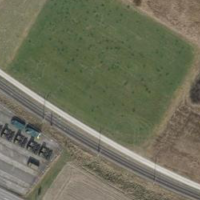
EUNIS habitat code: 25
Species observed at this site:
Galanthus nivalis